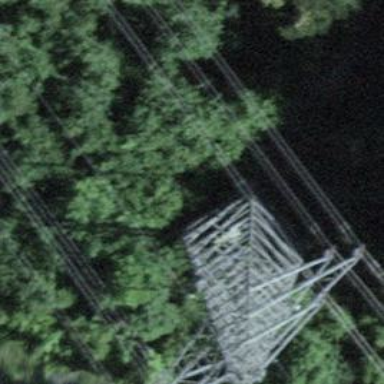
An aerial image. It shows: Power tower.